Question: I have installed <URL> from MsOpenTech
The server is up and everything is ok.
But when I invoke the 'redis-cli.exe' and type in the word 'info' : <URL> :

With previous version (2.8.4) of redis , it doesn't happen and all chars displayed normally.
What are those extra chars ? and how can I make it to be displayed normally ?
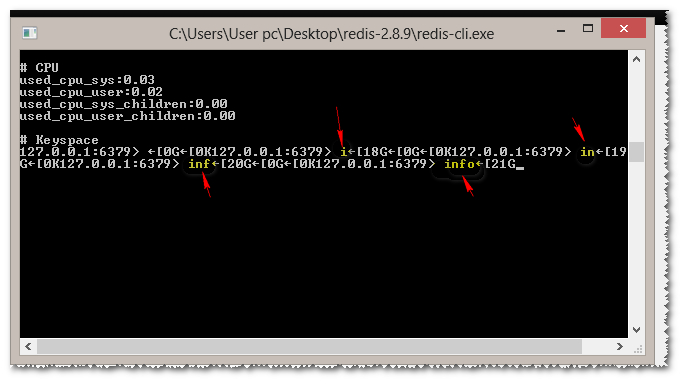
Answer: Apparently it was a bug which was fixed in a newer version :
<URL>